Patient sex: M
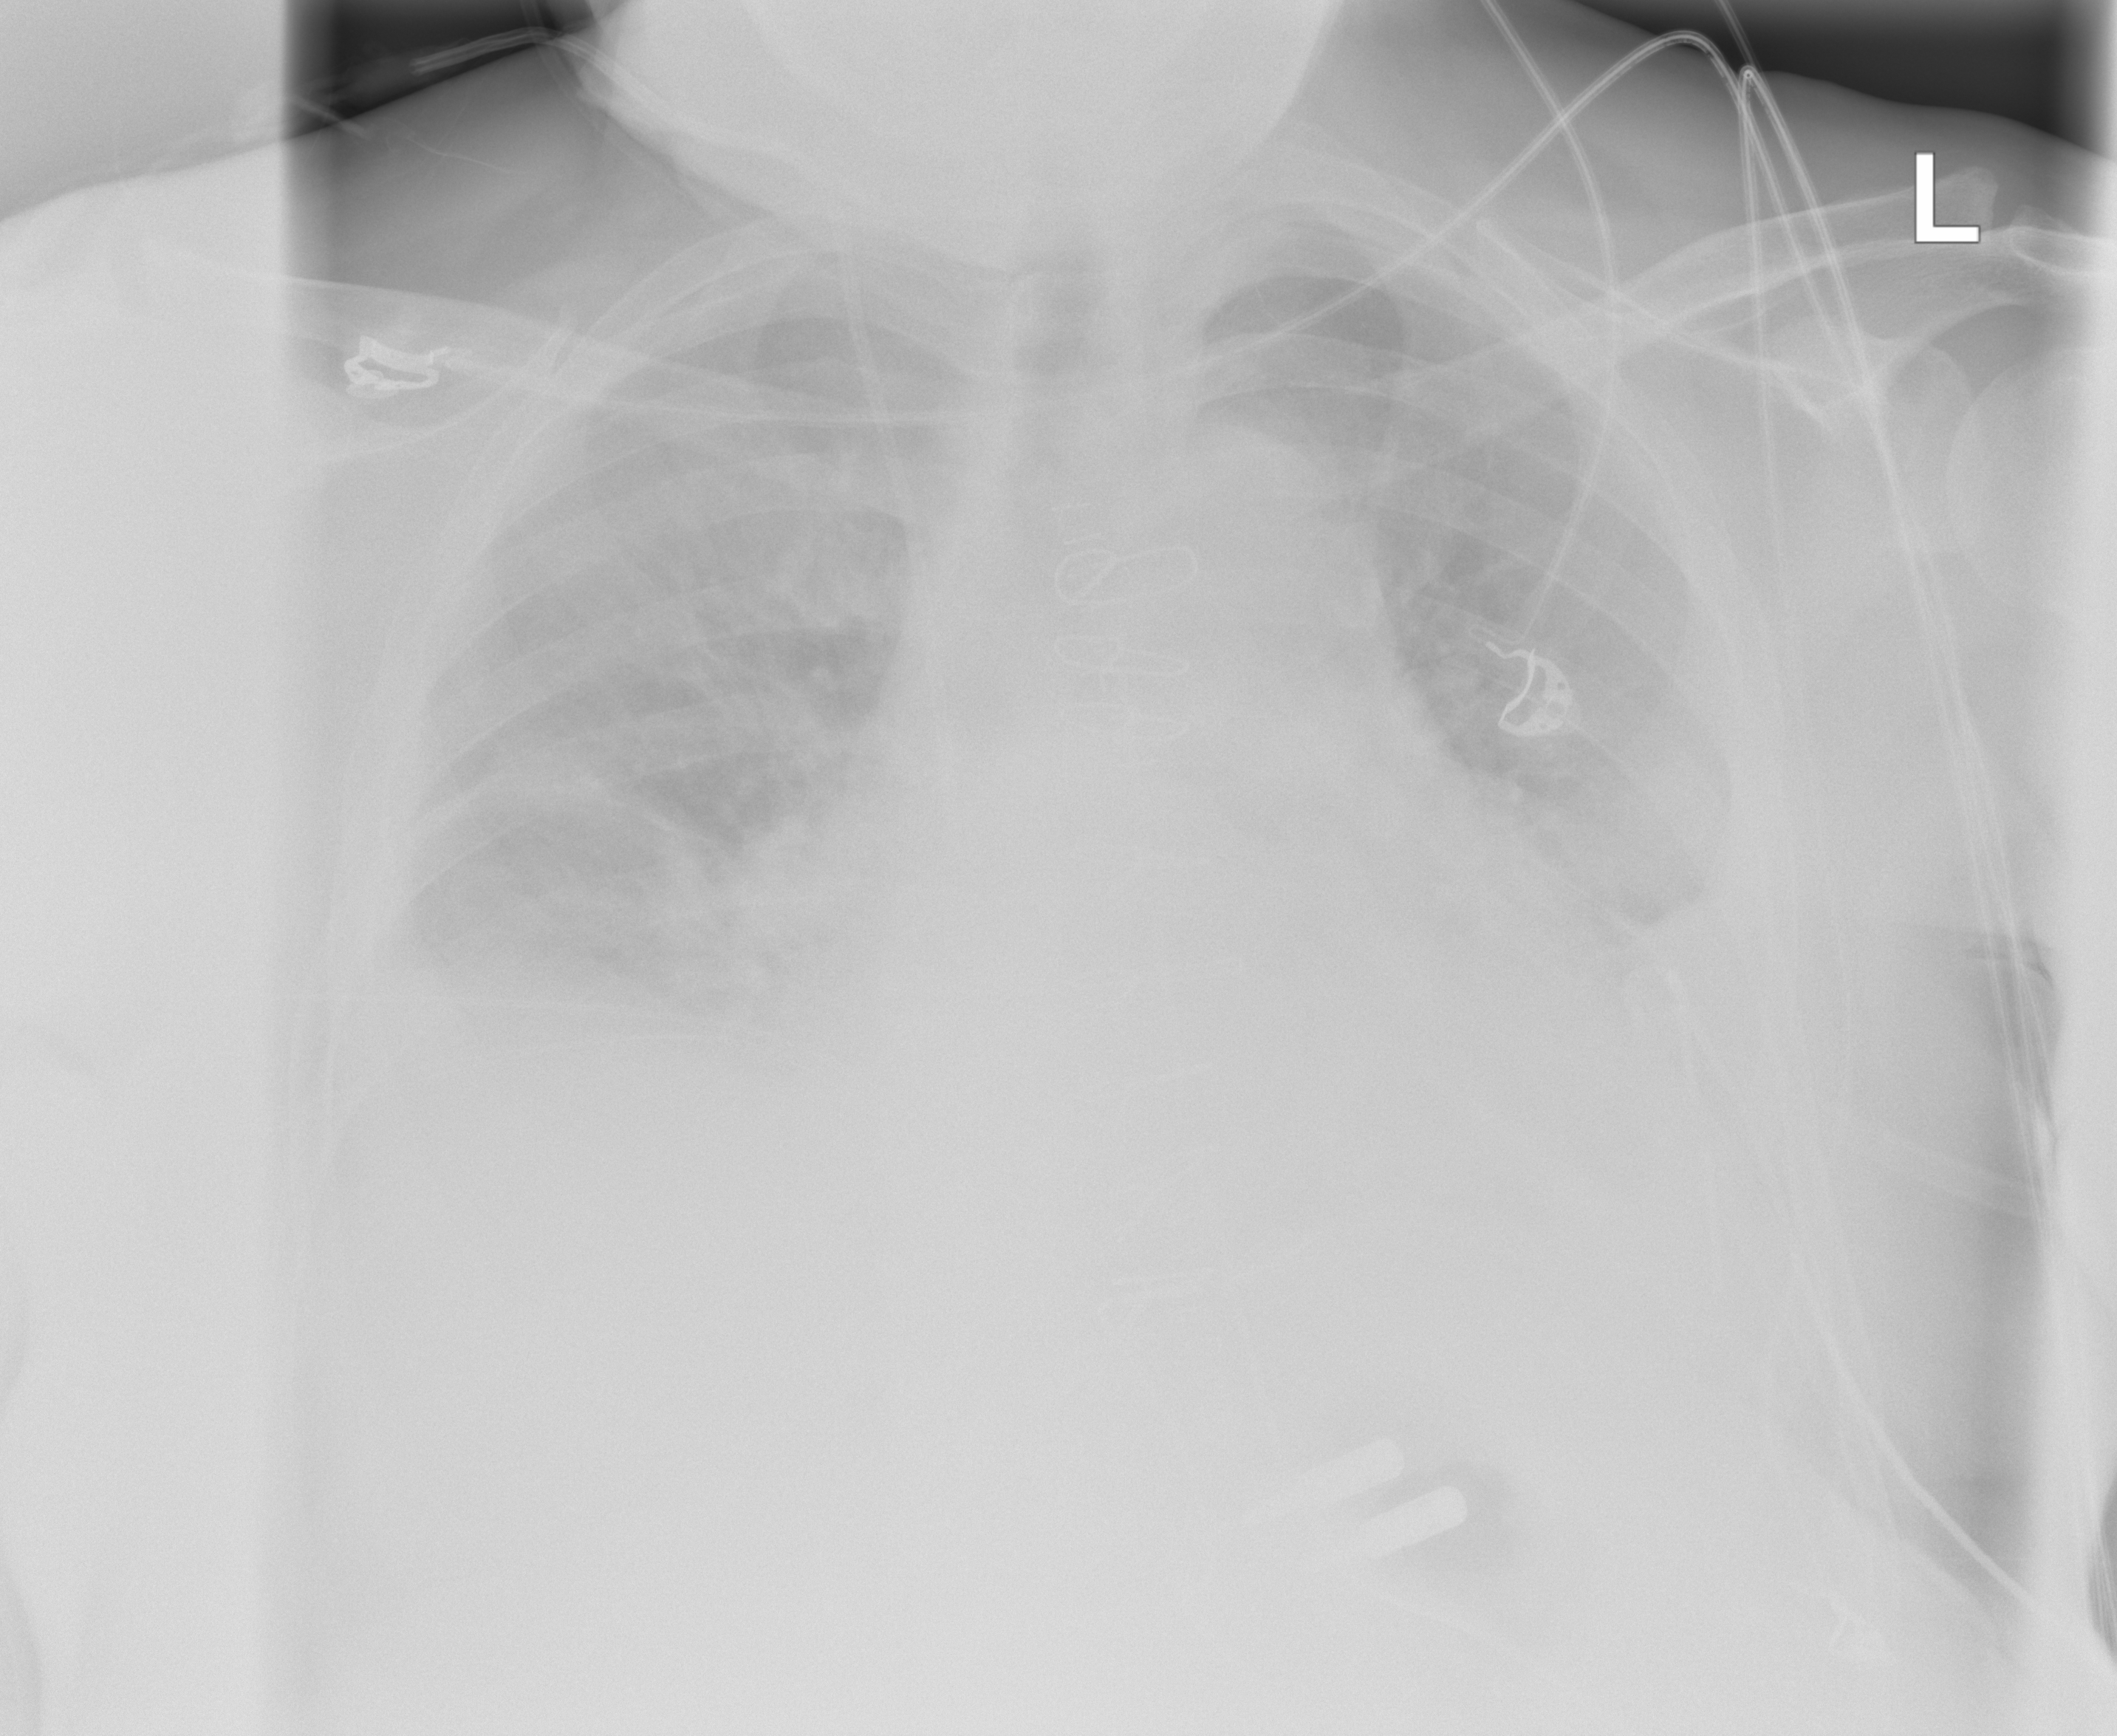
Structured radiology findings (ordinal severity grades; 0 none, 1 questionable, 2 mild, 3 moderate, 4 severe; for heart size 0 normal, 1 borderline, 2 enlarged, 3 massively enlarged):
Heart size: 2
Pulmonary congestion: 2
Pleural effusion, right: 3
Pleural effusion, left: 2
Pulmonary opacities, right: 0
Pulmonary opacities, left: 0
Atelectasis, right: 2
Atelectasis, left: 2